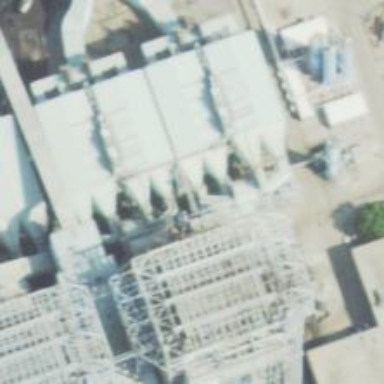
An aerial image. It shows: Generator with steam turbine as its type.